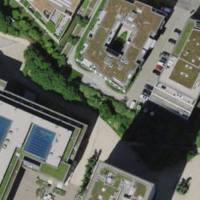
EUNIS habitat code: 56
Species observed at this site:
Hedera helix
Silene dioica